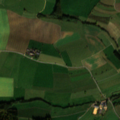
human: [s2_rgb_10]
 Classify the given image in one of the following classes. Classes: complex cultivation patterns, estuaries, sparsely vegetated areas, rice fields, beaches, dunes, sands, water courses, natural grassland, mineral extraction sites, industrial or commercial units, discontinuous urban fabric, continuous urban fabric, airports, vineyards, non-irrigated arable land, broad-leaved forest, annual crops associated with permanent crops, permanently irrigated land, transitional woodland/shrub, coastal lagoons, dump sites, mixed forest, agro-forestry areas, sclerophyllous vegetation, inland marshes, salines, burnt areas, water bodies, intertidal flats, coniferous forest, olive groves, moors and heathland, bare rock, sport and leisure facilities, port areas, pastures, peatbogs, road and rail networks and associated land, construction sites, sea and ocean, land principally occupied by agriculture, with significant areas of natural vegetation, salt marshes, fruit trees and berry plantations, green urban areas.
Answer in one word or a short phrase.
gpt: discontinuous urban fabric, non-irrigated arable land, pastures, land principally occupied by agriculture, with significant areas of natural vegetation, broad-leaved forest